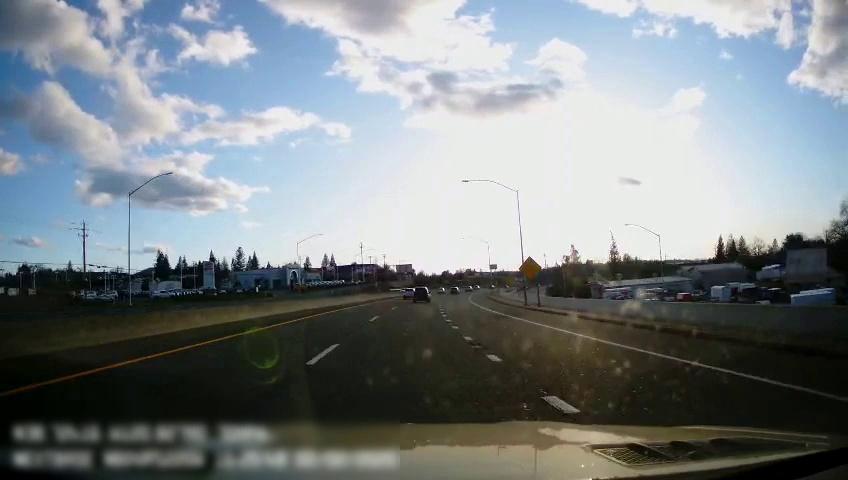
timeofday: Day
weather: Sunny
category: Drivable Space
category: Vehicles | SUV
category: Vehicles | SUV
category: Vehicles | Car
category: Lanes | Current Lane
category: Lanes | Alternate Lane
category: Lanes | Alternate Lane
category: Lanes | Current Lane
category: Traffic | Signs